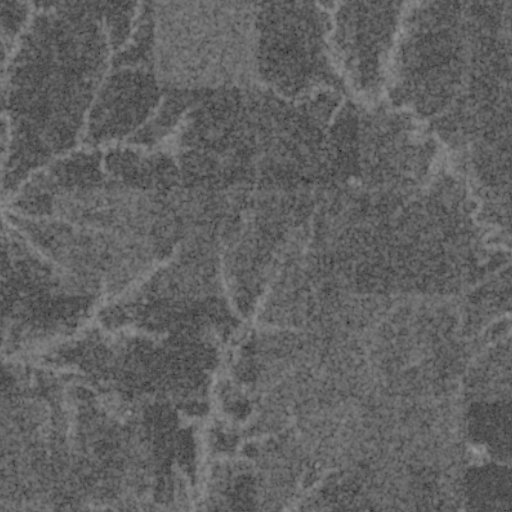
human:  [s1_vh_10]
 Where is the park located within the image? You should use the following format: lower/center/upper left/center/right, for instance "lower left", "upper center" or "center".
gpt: The park is located in the upper right of the image.
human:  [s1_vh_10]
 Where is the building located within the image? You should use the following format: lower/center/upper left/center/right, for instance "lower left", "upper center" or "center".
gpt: The building is located in the center left of the image.
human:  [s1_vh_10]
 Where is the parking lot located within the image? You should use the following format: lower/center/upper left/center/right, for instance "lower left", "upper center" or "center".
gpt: There is no parking lot in the image.

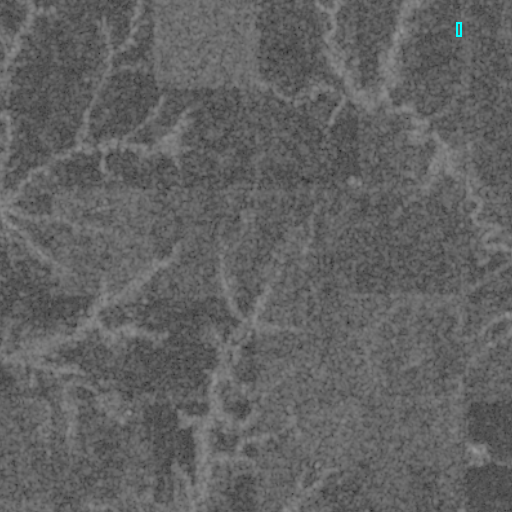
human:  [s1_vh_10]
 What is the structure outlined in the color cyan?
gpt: The structure outlined in cyan is a park.
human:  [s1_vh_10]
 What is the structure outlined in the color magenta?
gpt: There is no magenta outline.